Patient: sex M, age 62
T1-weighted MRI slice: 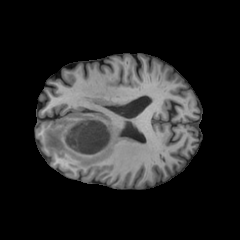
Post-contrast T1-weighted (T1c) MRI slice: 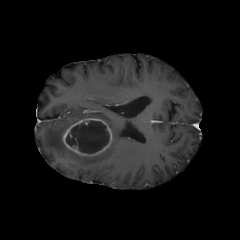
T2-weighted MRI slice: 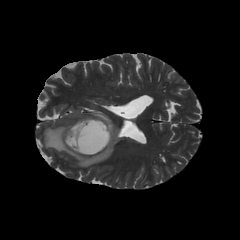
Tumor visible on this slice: yes
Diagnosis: Glioblastoma, IDH-wildtype
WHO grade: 4